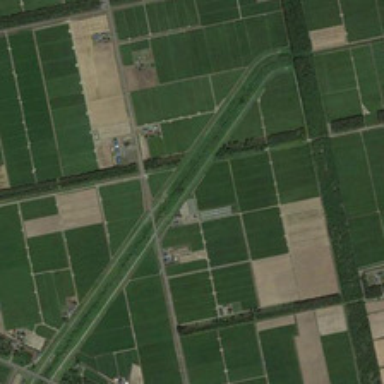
Many pieces of farmlands are together .